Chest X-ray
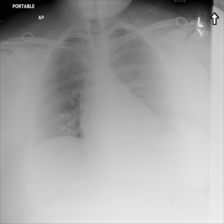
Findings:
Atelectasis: negative
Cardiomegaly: negative
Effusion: negative
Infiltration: negative
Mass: negative
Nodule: negative
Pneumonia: negative
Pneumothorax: negative
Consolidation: negative
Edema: negative
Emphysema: negative
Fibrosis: negative
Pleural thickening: negative
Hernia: negative